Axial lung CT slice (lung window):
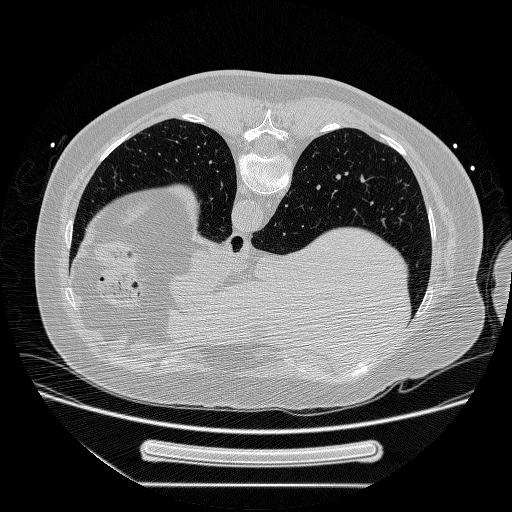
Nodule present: no